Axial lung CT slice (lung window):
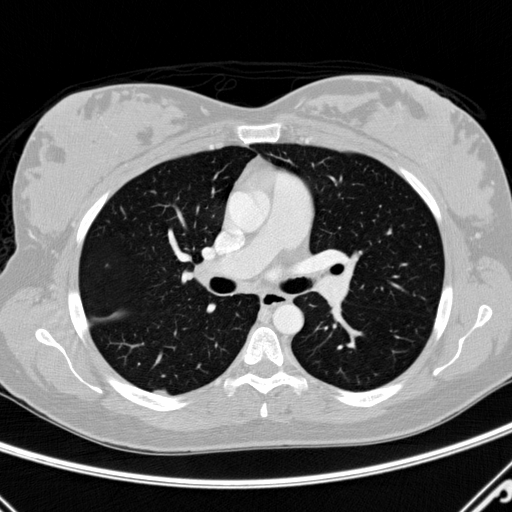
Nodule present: yes
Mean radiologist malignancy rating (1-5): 3